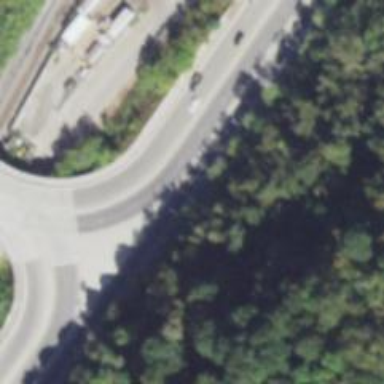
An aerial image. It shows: Primary link highway.